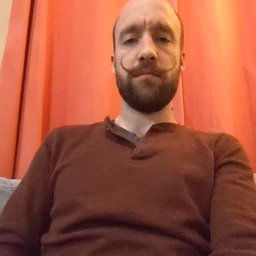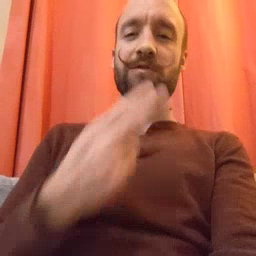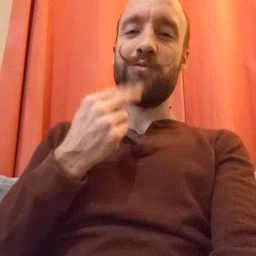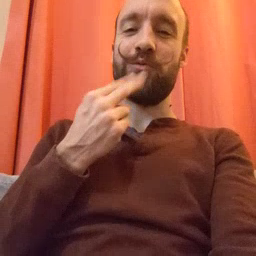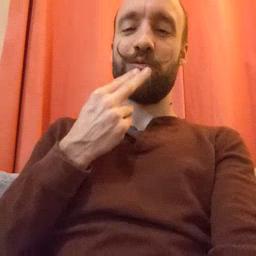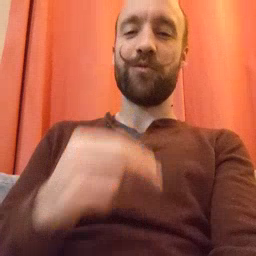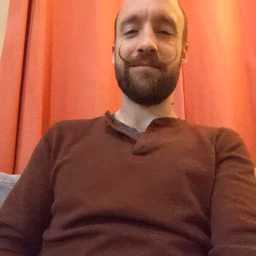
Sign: cute